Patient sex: F
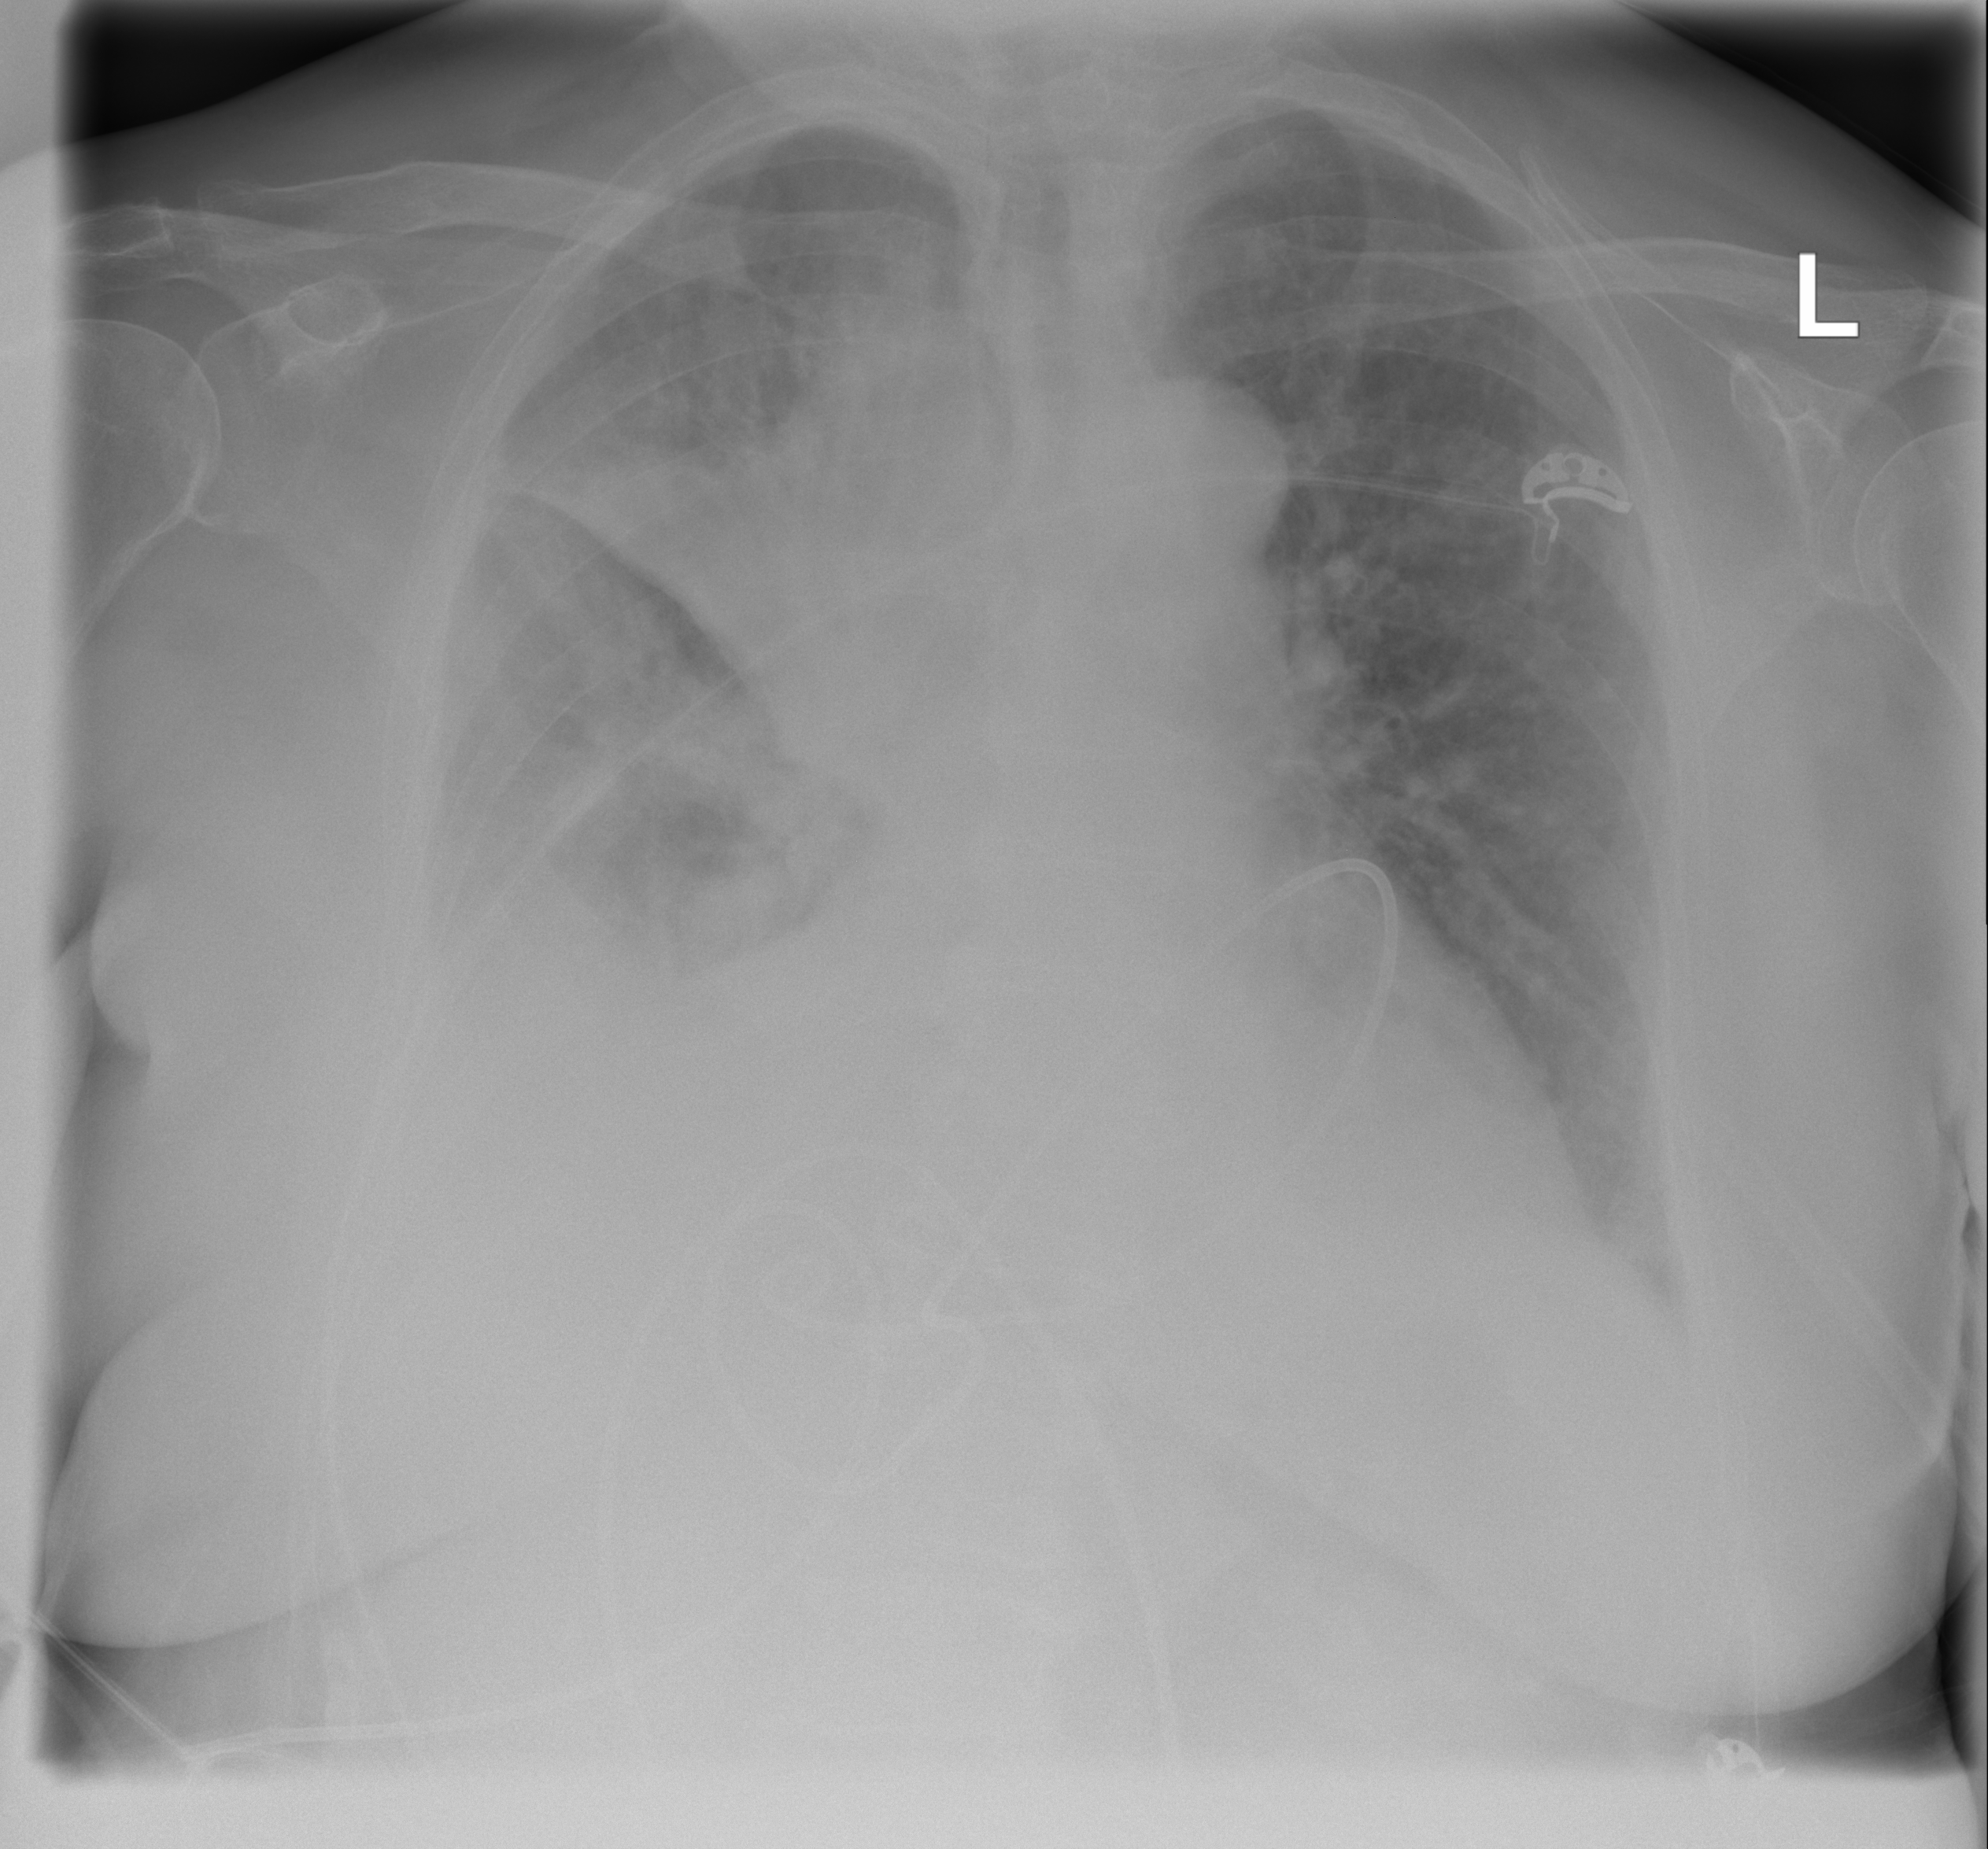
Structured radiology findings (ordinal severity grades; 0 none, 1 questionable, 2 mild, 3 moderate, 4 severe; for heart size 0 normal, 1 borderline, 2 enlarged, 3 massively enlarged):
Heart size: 2
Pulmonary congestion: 2
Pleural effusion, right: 3
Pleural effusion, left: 0
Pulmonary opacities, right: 3
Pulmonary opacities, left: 0
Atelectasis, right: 3
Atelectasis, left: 2